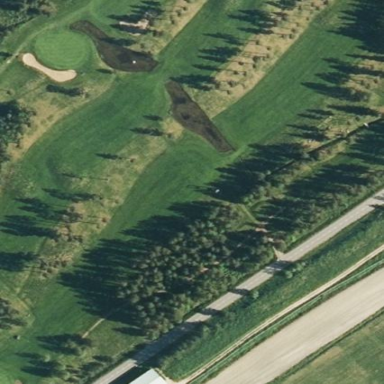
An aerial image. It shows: Grassy area designated as golf fairway.